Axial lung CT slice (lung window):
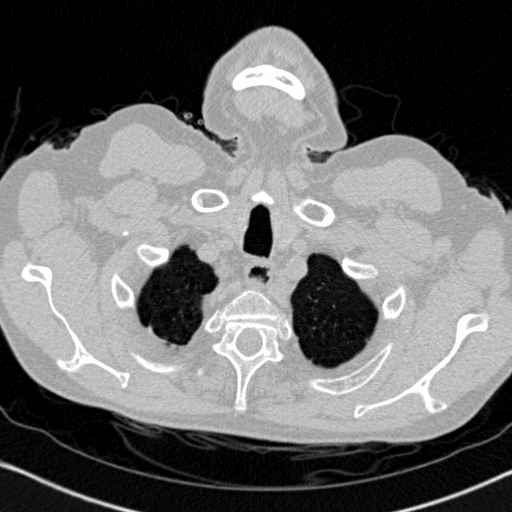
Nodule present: no